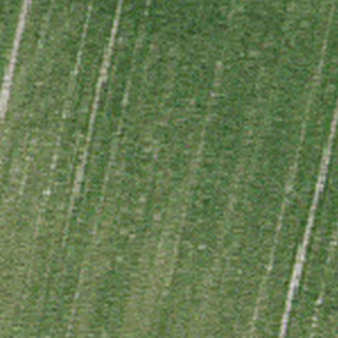
Label: other